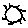
Label: sun